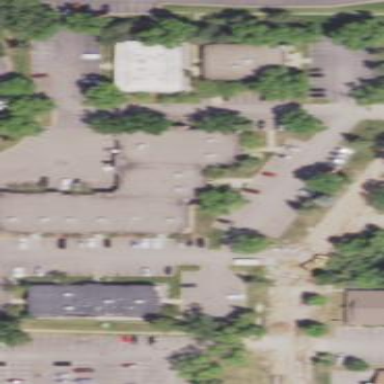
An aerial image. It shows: Commercial building.